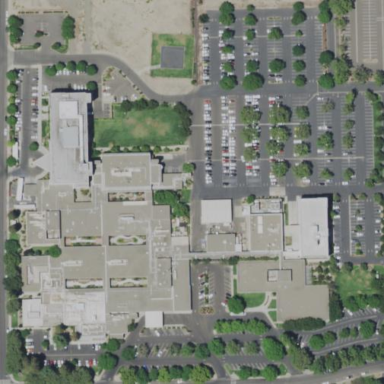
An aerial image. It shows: Hospital providing healthcare services.